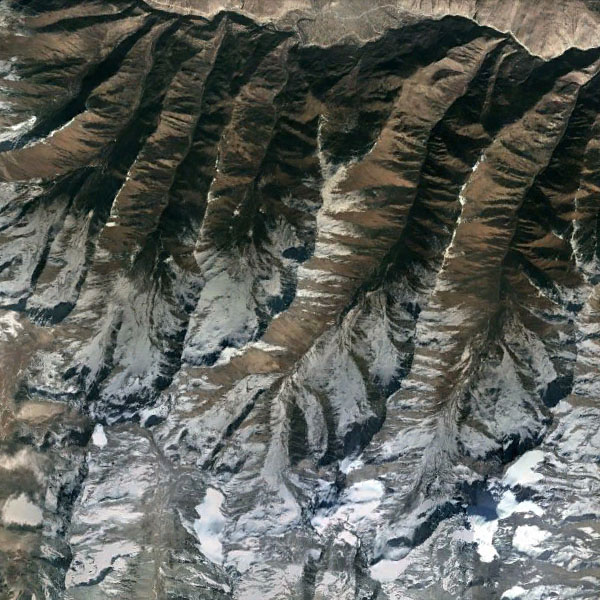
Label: Mountain